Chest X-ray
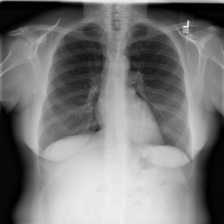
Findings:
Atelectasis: negative
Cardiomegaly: negative
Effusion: negative
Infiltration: negative
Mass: negative
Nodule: negative
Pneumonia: negative
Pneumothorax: negative
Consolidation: negative
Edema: negative
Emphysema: negative
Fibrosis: negative
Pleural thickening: negative
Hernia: negative